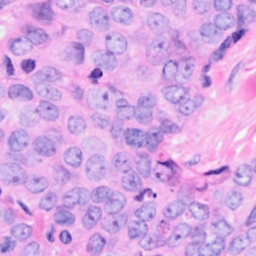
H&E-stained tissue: Breast